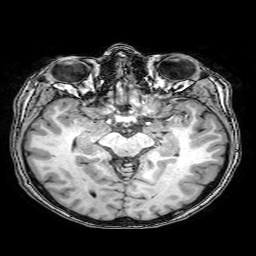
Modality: T1w
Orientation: coronal
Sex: female
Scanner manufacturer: philips
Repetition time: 0.008073 s
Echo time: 0.00369 s